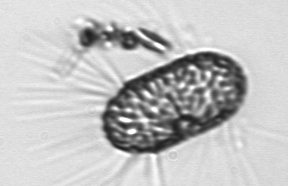
Label: Corethron_hystrix